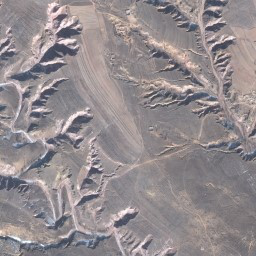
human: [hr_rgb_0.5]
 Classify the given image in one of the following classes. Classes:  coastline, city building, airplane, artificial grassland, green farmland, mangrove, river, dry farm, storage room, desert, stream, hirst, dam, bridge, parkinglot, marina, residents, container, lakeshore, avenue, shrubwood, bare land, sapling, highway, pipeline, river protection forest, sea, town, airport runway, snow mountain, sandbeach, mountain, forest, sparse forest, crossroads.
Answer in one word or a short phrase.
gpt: mountain